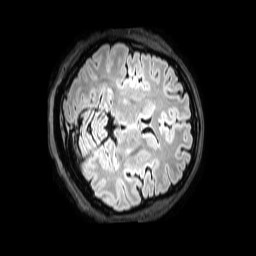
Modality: FLAIR
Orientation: axial
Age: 53
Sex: female
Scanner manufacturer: philips
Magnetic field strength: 3 T
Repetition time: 4.8 s
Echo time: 0.2795 s